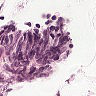
Metastatic tissue present: no